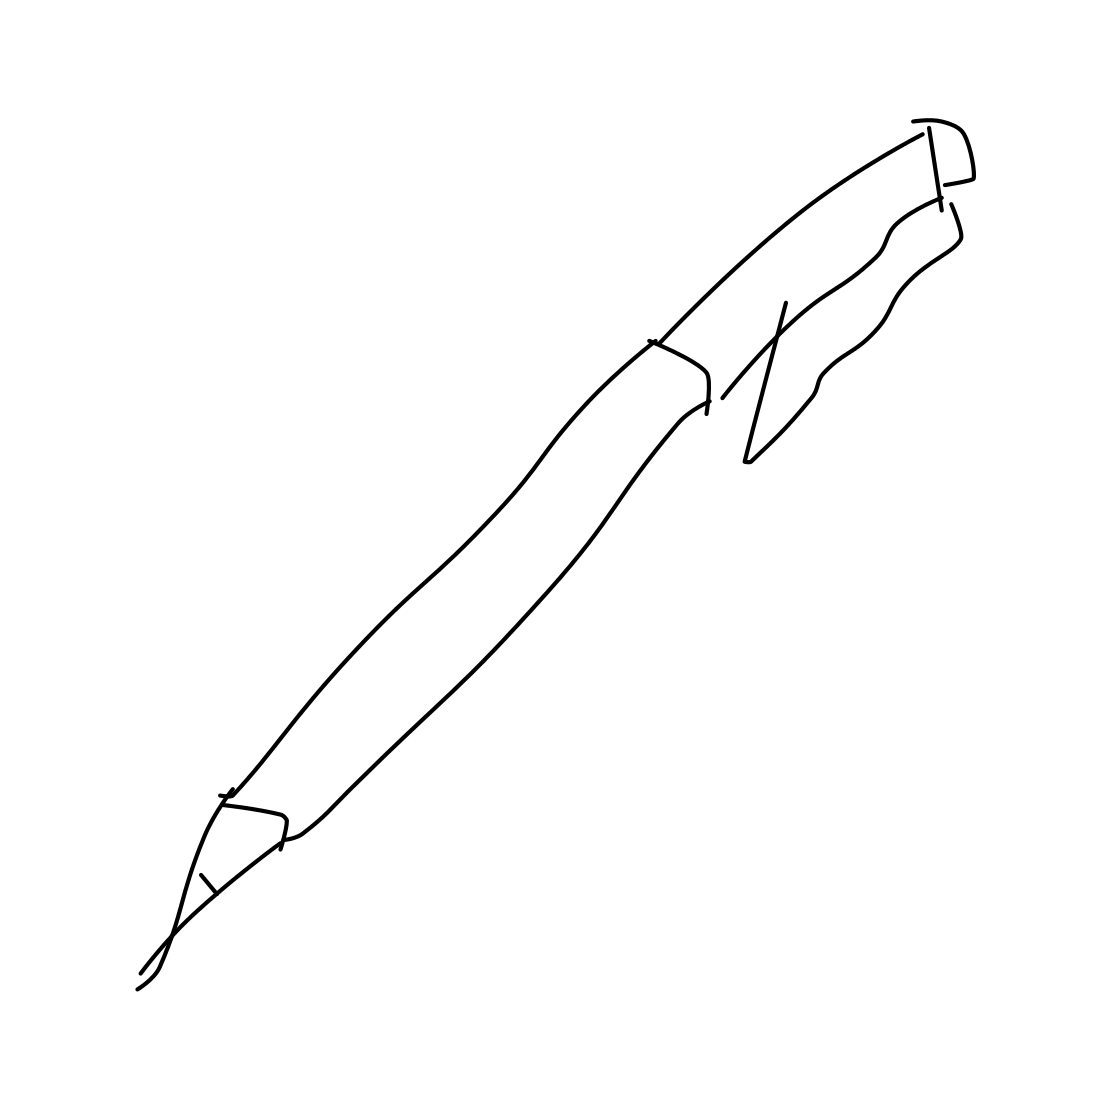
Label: pen